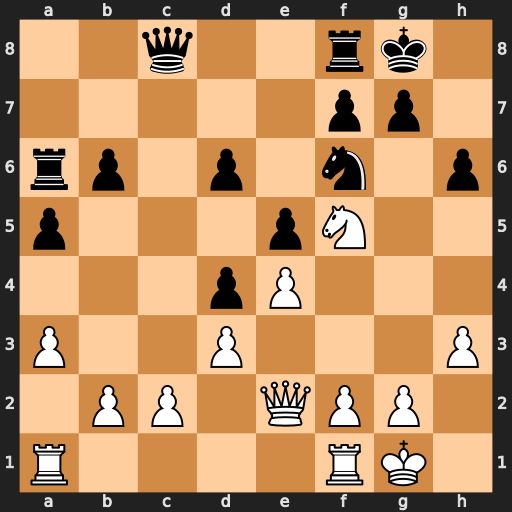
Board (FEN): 2q2rk1/5pp1/rp1p1n1p/p3pN2/3pP3/P2P3P/1PP1QPP1/R4RK1
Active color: w
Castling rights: -
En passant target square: -
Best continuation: Ne7+ Kh8 Nxc8